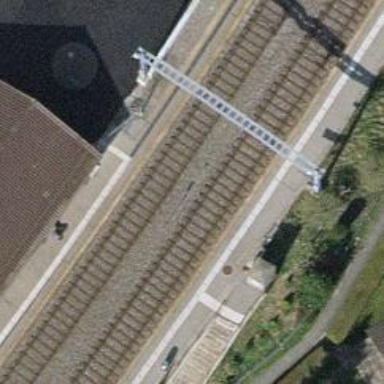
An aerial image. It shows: Railway stop with public transport stop position.